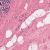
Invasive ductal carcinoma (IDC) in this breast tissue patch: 0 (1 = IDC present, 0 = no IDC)